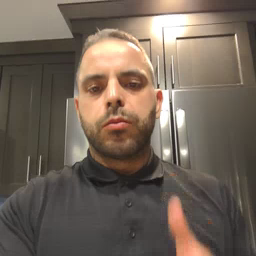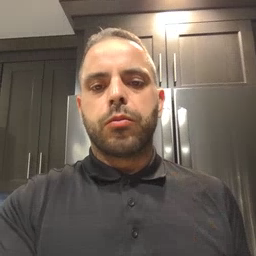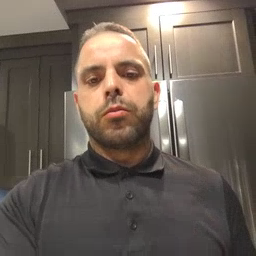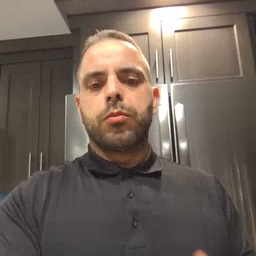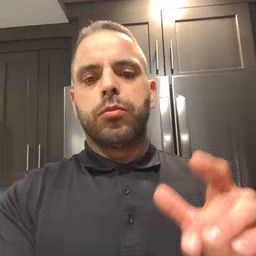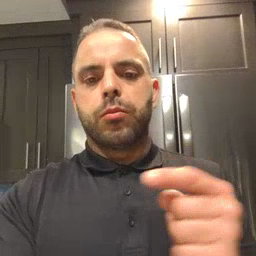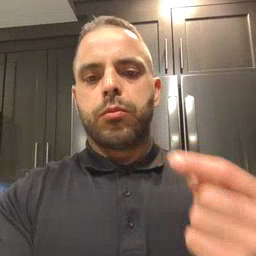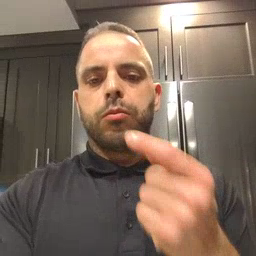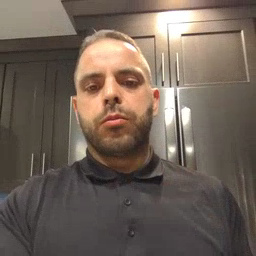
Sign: owie